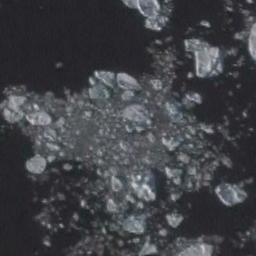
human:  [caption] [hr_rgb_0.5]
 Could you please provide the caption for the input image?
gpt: A lot of sea ice of different sizes and thickness gathers together and the color of the seawater is deep blue .

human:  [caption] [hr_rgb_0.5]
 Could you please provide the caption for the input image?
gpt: Sea ice is surrounded by water .

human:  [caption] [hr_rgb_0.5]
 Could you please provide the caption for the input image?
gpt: Countless ice cubes of all sizes are closely connected into a large piece floating on the deep blue sea .

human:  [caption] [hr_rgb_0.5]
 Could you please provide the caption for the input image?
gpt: There are many ice on the black sea .

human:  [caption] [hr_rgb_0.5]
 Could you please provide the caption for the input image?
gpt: There are some sea ice linked into a sheet .